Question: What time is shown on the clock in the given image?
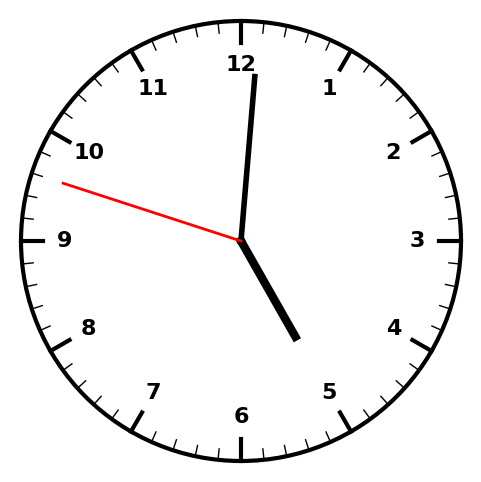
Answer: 05:00:48